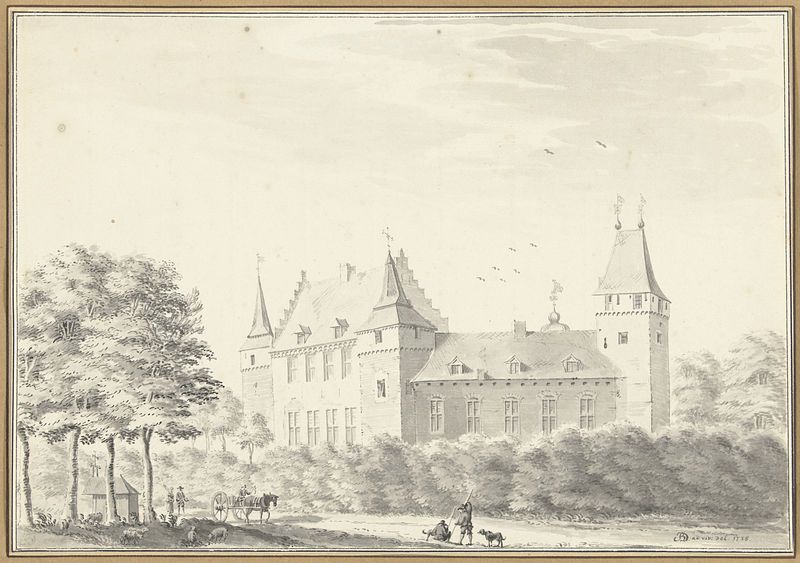
Titel: De Vrijheerlijkheid Elsem in't Guliksche
Künstler: Jan de Beijer
Standort: Amsterdam
Institution: Rijksmuseum
Schlagwörter: hat, men, people, white, window, women, black, old, windows, woman, clouds, sky, tree, building, house, nature, roof, tower, trees, bushes, garden, road, black and white, castle, animals, bird, dog, dogs, etching, birds, couple, outside, person, family, doors, carriage, horse, wagon, outdoors, tent, chimney, land, wheel, big, tall, hunter, serene, spires, ksy, buggy, hunt, peole, hunters, carridge, horse drawn carriage